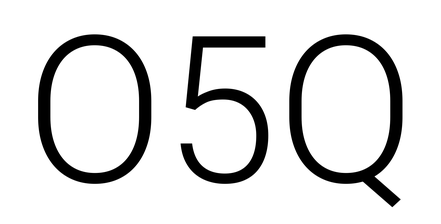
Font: Roboto_Light